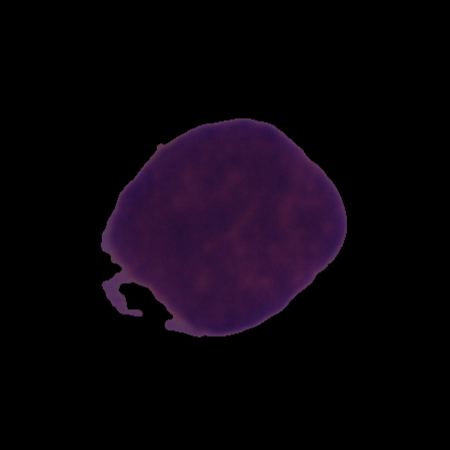
Label: cancer